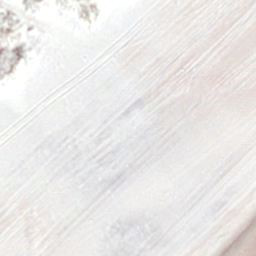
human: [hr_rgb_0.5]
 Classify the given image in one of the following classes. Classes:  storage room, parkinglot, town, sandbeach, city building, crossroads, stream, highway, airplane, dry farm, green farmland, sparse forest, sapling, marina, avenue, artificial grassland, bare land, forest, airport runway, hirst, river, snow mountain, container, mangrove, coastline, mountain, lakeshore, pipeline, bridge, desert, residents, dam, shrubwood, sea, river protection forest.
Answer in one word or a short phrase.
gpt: sandbeach